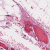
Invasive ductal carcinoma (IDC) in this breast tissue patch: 0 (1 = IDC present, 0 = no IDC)